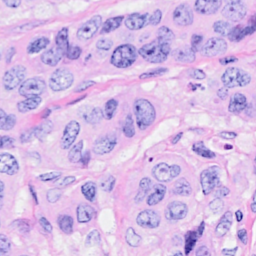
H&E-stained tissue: Breast